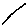
Label: line